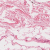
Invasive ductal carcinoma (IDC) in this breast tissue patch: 0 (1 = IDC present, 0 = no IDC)